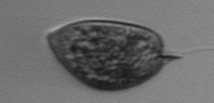
Label: Prorocentrum_micans